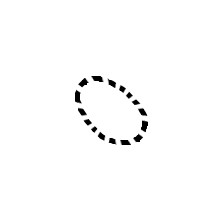
Shape: circle